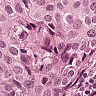
Metastatic tissue present: yes